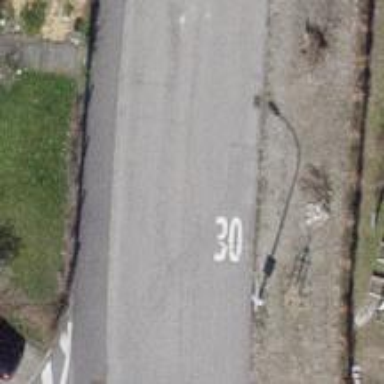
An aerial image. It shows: Tertiary road with asphalt surface.